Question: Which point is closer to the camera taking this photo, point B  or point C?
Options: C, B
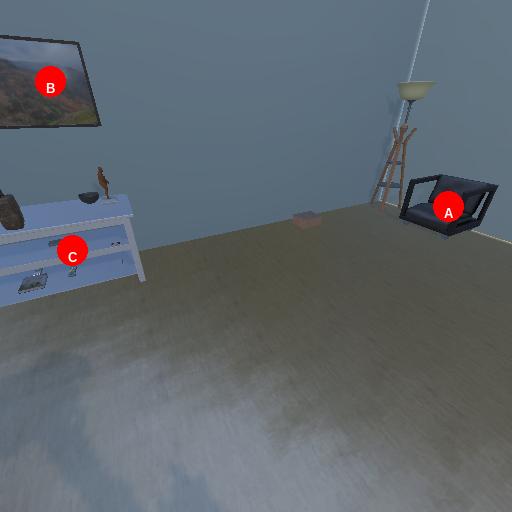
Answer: C